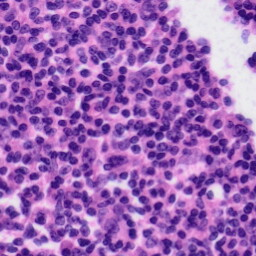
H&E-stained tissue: Tonsil